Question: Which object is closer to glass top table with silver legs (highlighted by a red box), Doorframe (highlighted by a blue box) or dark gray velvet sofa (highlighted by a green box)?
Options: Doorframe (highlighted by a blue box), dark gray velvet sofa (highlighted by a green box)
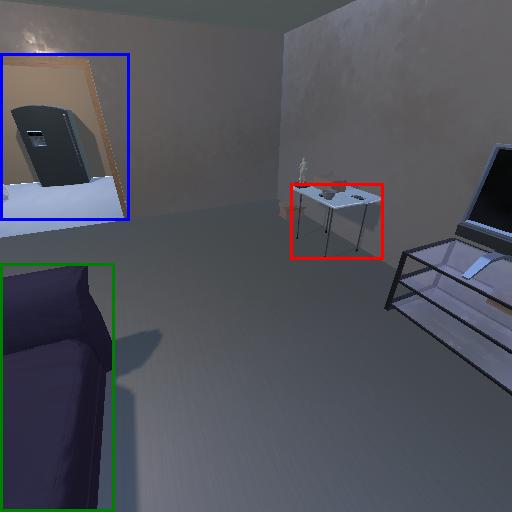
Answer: Doorframe (highlighted by a blue box)